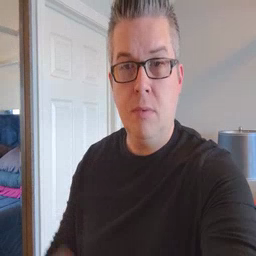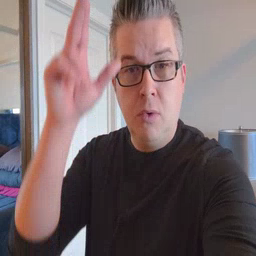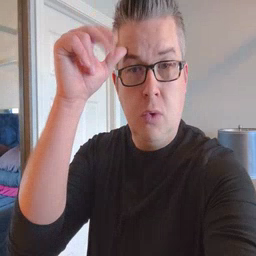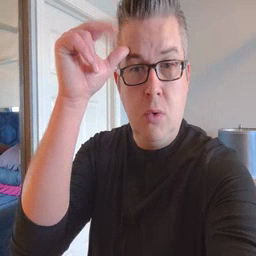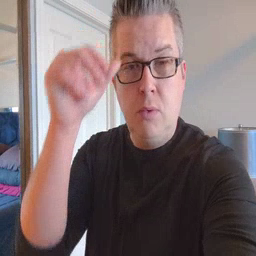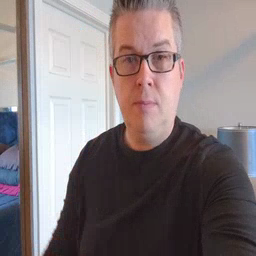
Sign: horse